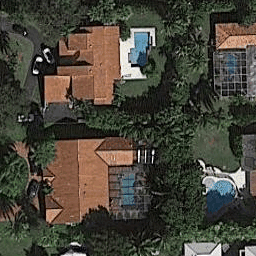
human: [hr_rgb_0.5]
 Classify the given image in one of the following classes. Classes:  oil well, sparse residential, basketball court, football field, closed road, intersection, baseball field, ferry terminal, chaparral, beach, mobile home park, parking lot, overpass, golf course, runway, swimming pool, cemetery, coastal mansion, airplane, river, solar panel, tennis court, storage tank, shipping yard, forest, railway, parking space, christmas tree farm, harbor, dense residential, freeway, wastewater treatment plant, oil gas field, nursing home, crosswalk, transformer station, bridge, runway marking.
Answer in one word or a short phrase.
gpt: coastal mansion